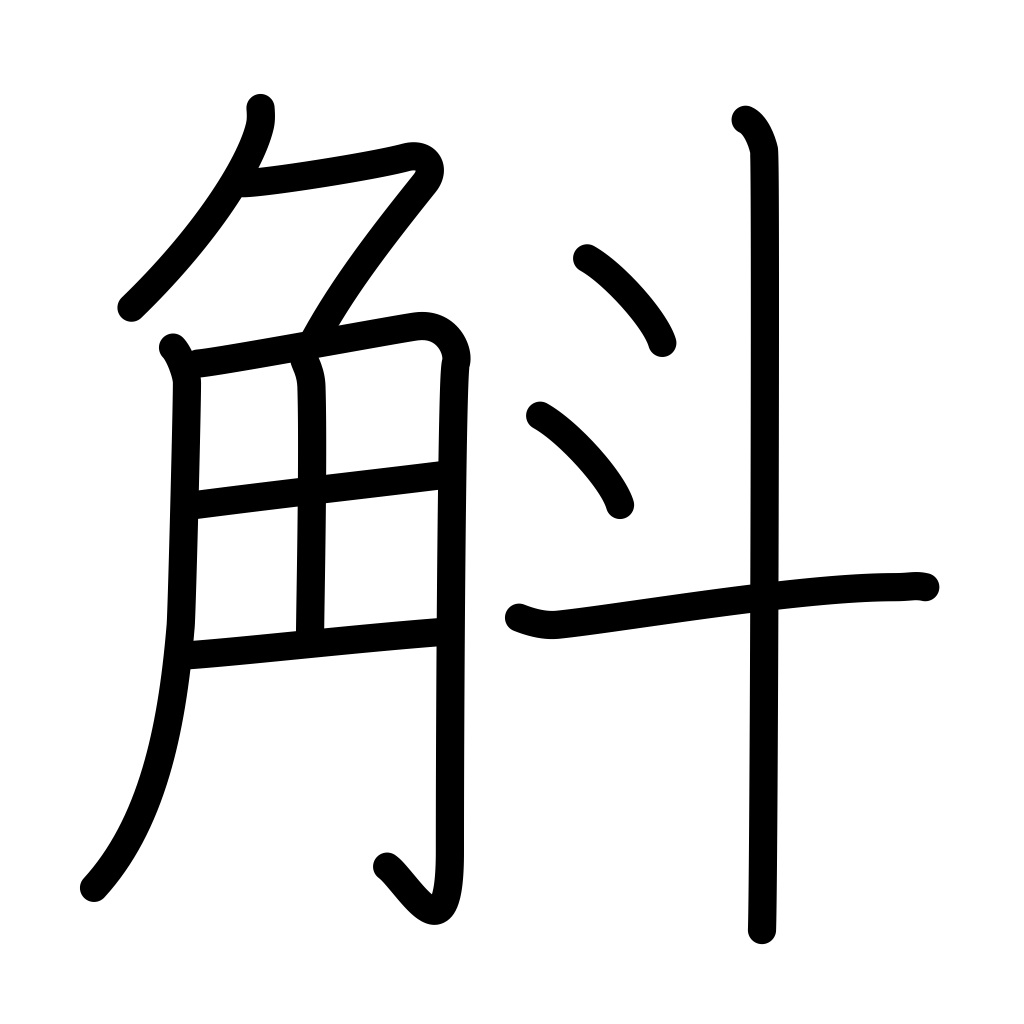
Meaning: measure, ten to, unit of volume, about 180 liters